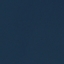
Label: SeaLake